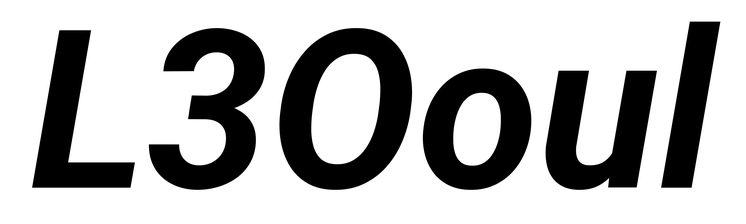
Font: Roboto-Italic_Bold_Italic